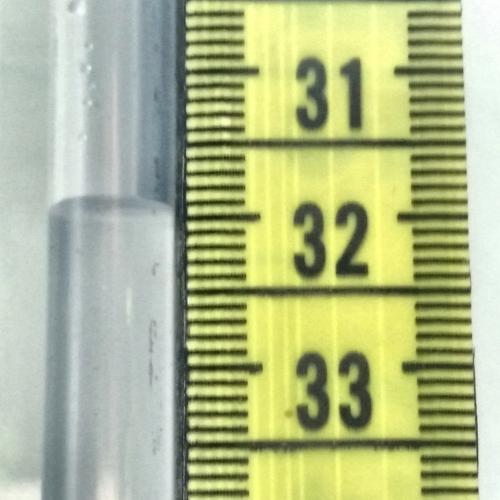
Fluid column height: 31.9 cm